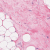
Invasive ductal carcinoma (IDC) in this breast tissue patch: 0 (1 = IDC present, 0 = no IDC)